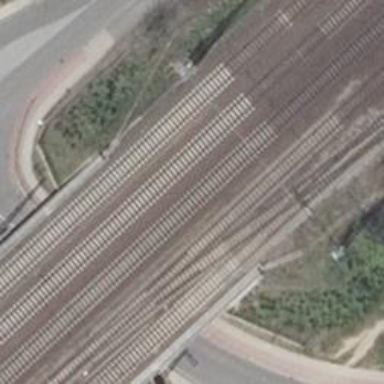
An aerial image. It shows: Railway bridge with electrified contact lines.